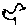
Label: bird